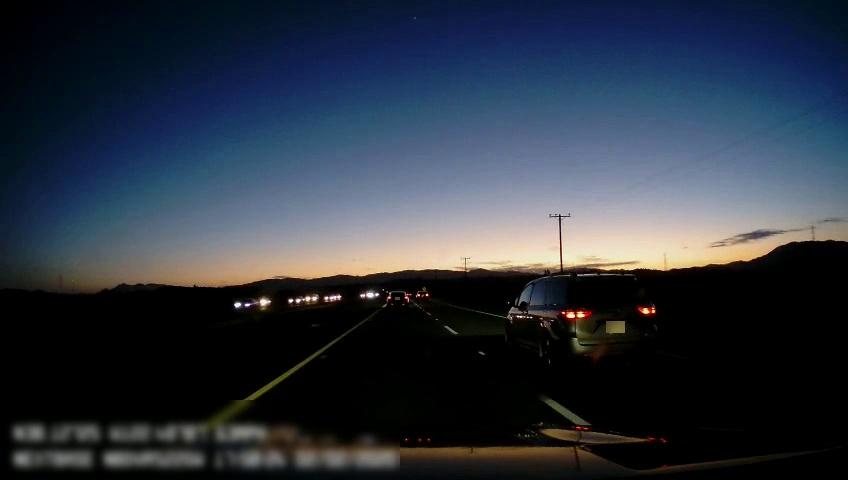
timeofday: Dusk/Dawn/Twilight
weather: Sunny
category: Drivable Space
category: Vehicles | Car
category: Vehicles | Car
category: Vehicles | Car
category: Vehicles | Car
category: Vehicles | SUV
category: Vehicles | SUV
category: Vehicles | SUV
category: Lanes | Alternate Lane
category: Lanes | Current Lane
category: Lanes | Current Lane